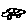
Label: car